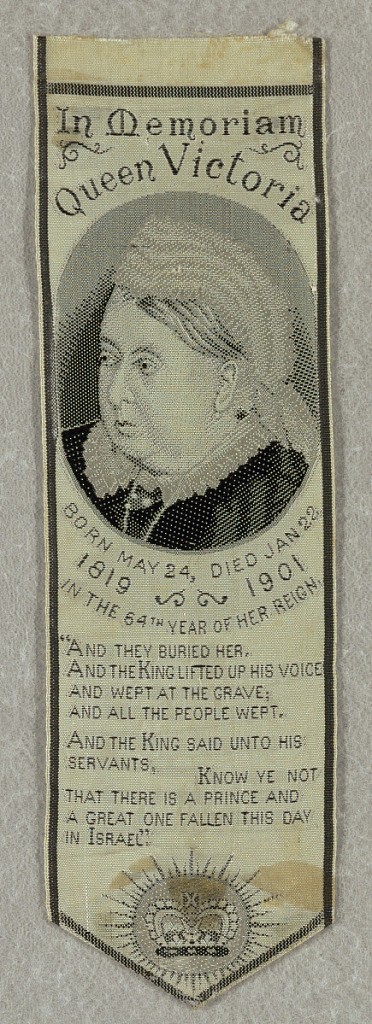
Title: Souvenir ribbon
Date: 1901
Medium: silk Technique: jacquard woven
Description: Black border, legend: "In Memoriam / Queen Victoria". Portrait of Queen Victoria. "BORN MAY 24, DIED JAN 22 / 1819 1901 / IN THE 64TH YEAR OF HER REIGN. AND THEY BURRIED HER, / AND THE KING LIFTED UP HIS VOICE / AND WEPT AT THE GRAVE; / AND ALL THE PEOPLE WEPT. / AND THE KING SAID UNTO HIS SERVANTS, / KNOW YE NOT / THAT THERE IS A PRINCE AND / A GREAT ONE FALLEN THIS DAY IS ISRAEL." Woven crown inside a sun. Ends folded to make a point. Black weft and white warp.